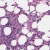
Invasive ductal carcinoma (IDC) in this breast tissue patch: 0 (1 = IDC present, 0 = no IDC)